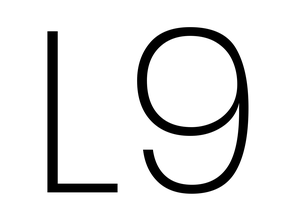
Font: Poppins-ExtraLight